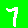
Digit: 7